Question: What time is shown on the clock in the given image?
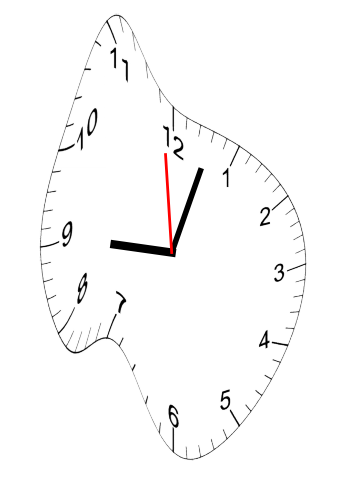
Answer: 09:02:59